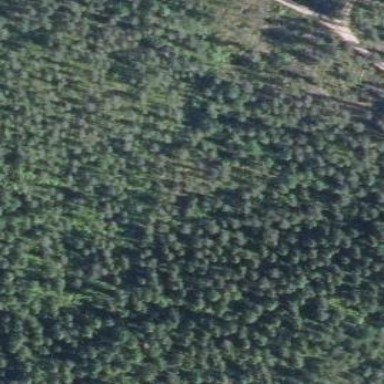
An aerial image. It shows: Needle-leaved woodland.